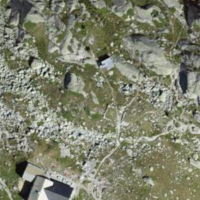
EUNIS habitat code: 31
Species observed at this site:
Marmota marmota